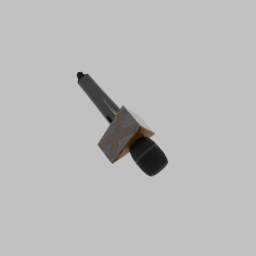
Label: electronics